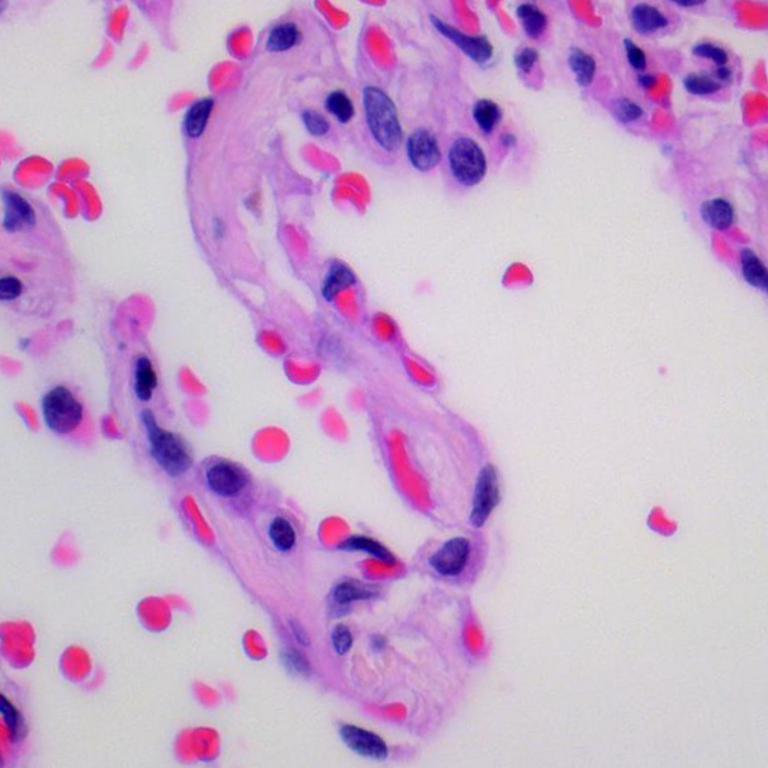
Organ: lung
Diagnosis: benign